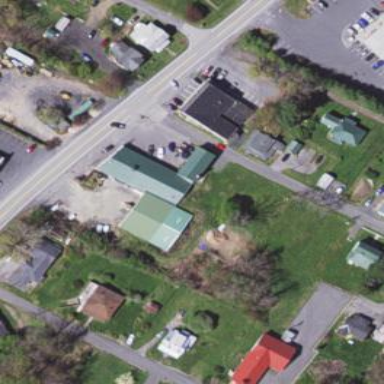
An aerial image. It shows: Building that houses agrarian shop.